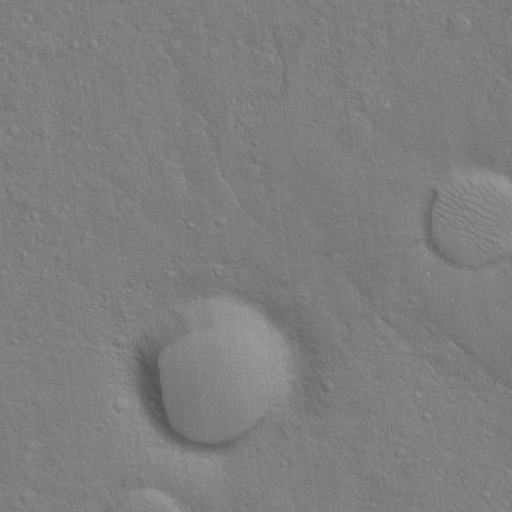
Classes present: Background